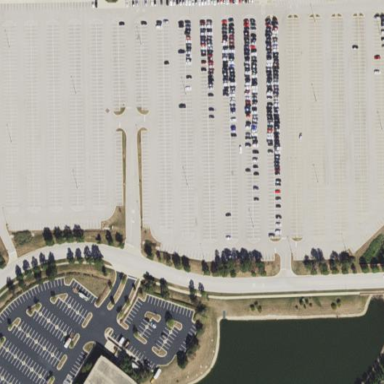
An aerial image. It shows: Parking area with surface parking facilities and park and ride service available.